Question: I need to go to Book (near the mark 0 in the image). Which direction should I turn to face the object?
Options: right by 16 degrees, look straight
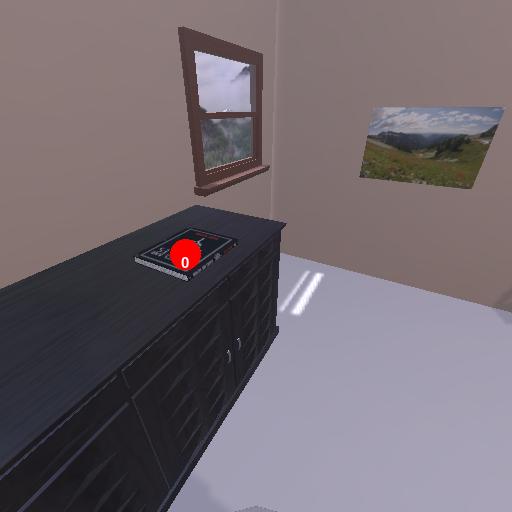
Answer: right by 16 degrees